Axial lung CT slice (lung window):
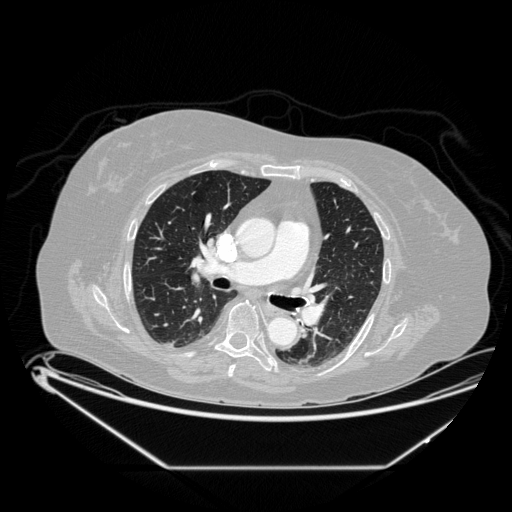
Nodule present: no